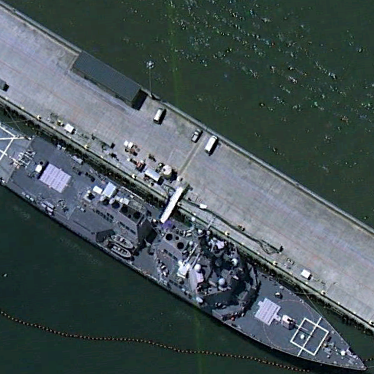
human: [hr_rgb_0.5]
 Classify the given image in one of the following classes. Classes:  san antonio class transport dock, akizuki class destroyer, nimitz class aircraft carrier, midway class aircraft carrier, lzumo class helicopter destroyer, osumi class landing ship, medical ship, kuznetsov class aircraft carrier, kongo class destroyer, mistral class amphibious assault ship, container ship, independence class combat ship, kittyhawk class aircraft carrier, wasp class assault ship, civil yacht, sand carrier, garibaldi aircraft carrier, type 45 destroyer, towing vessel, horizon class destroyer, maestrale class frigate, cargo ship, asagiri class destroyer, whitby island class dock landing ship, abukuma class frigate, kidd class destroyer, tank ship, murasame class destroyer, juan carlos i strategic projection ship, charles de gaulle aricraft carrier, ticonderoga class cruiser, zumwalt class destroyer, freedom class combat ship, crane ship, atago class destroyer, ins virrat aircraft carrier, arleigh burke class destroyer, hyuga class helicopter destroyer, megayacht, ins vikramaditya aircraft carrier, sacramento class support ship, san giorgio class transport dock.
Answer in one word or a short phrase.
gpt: Arleigh Burke class destroyer